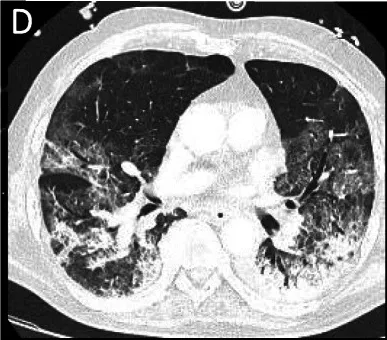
Subacute onset of cerebral sinus venous thrombosis in a man with COVID-19 and ARDS. D; Axial thorax CT-scan showed ground-glass opacity and subpleural bilateral, with the fibrotic appearance in both lungs.
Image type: radiology (ct)